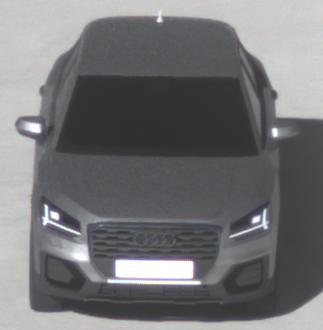
Make: Audi
Model: Q2
Model produced from: 2016
Model produced until: 2020
Doors: 5
Color: gray
Road condition: dry road
Daytime: morning or afternoon
Contrast: high contrast